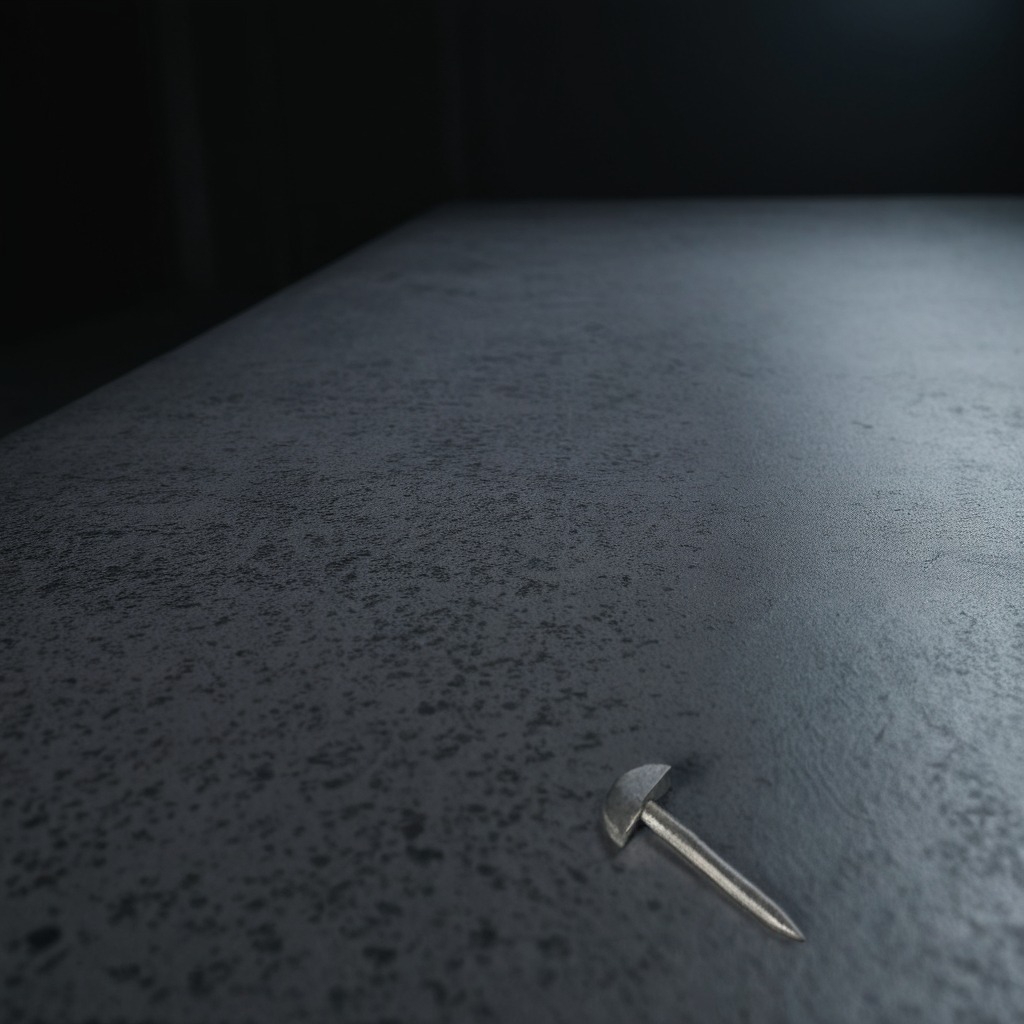
An iron nail is lying on a clean granite table inside a workshop at night.